Field crop: maize
Growth stage: 2
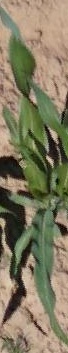
Species: maize